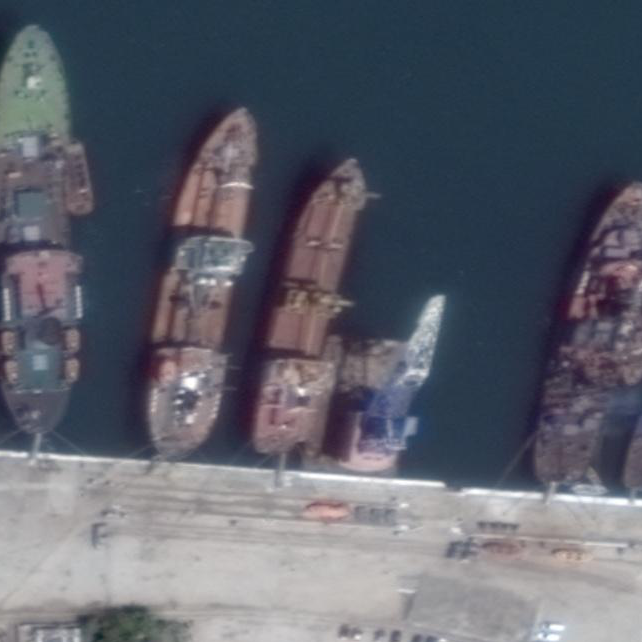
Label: civil